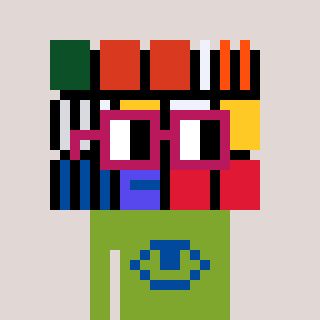
a pixel art character with square dark red glasses, a abstract-shaped head and a slimegreen-colored body on a warm background